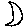
Label: moon